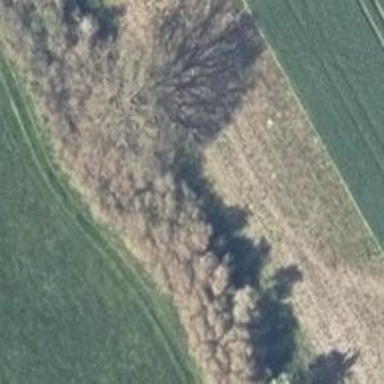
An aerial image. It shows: Row of deciduous broadleaved trees.